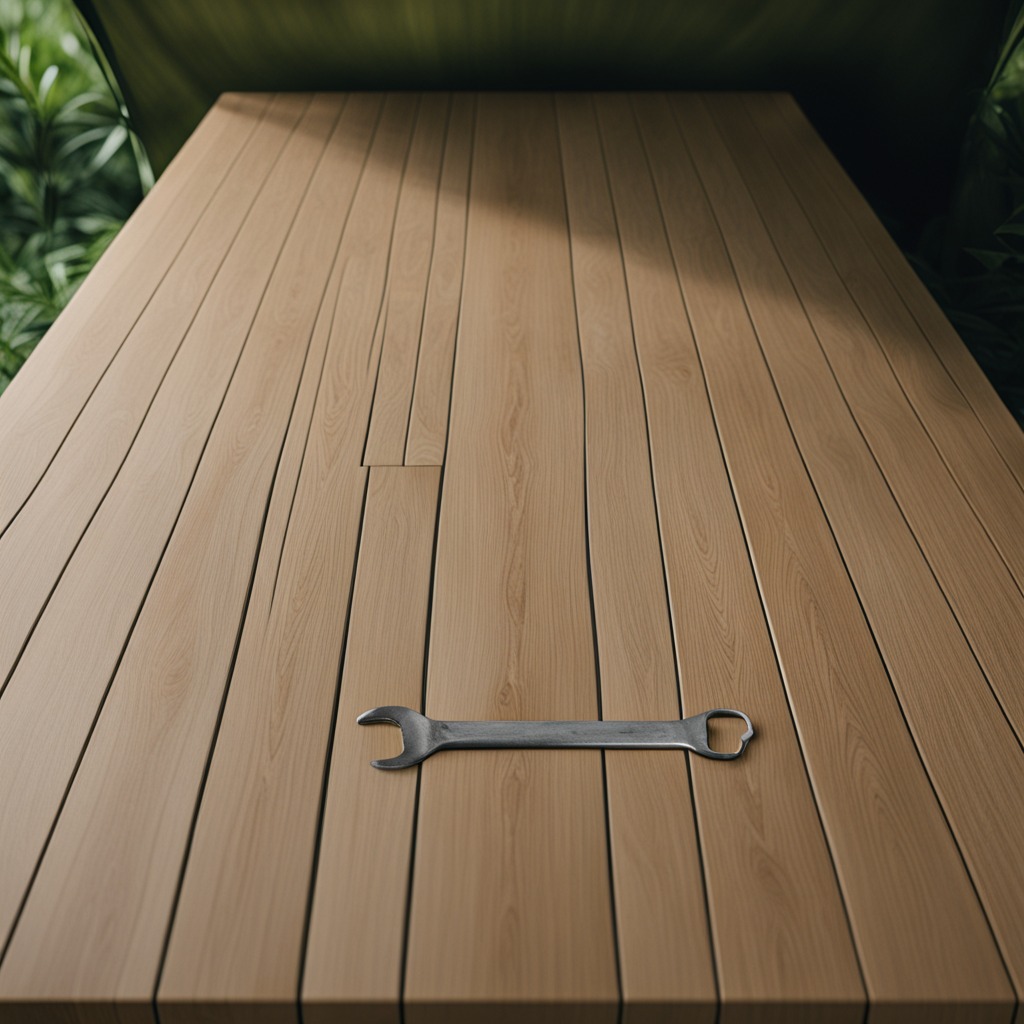
An wrench is lying on the wooden table.